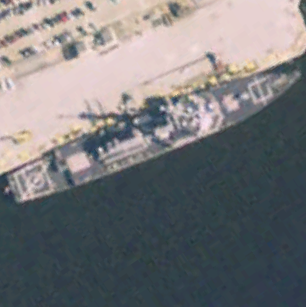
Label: destroyer